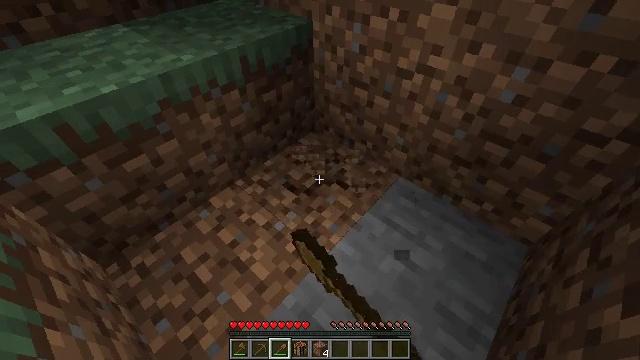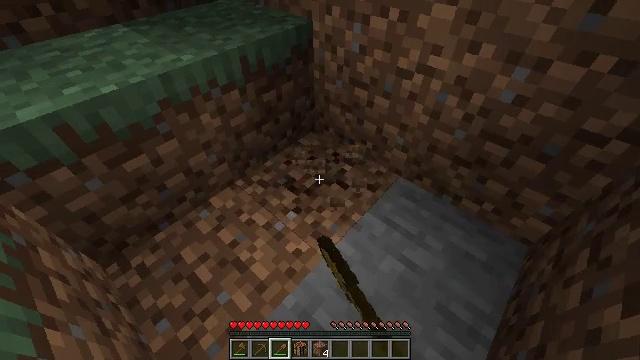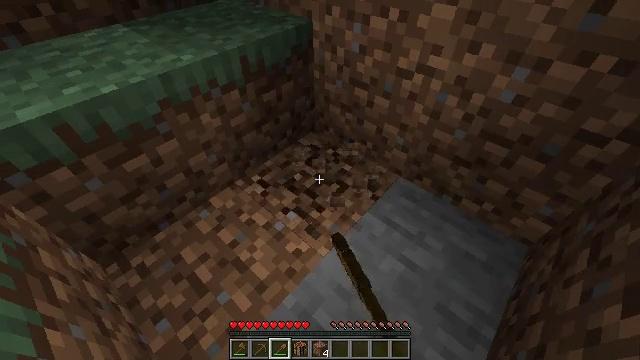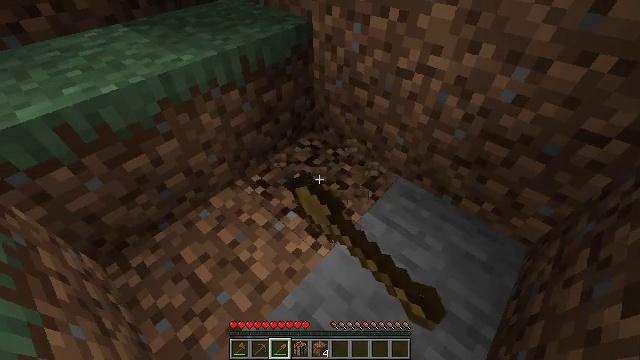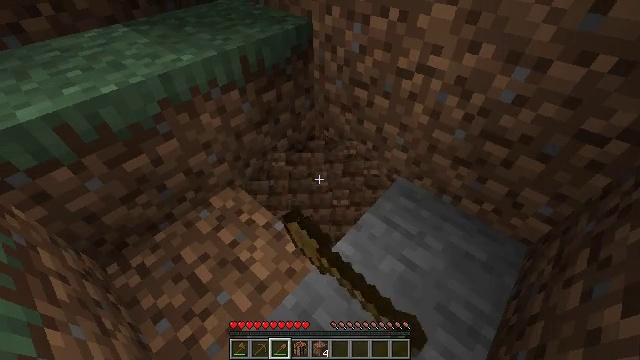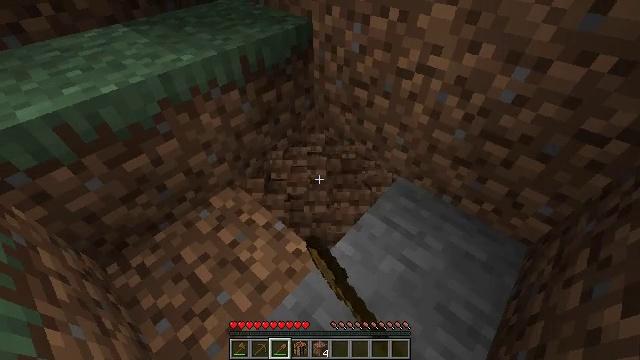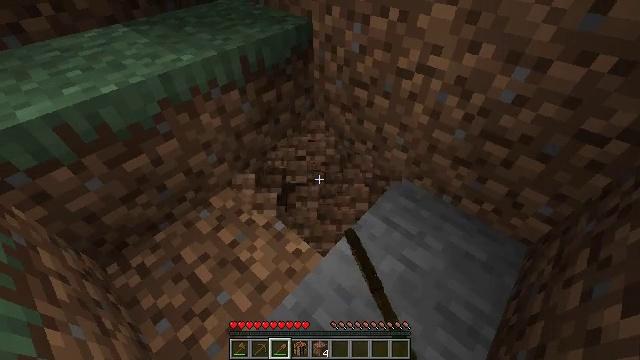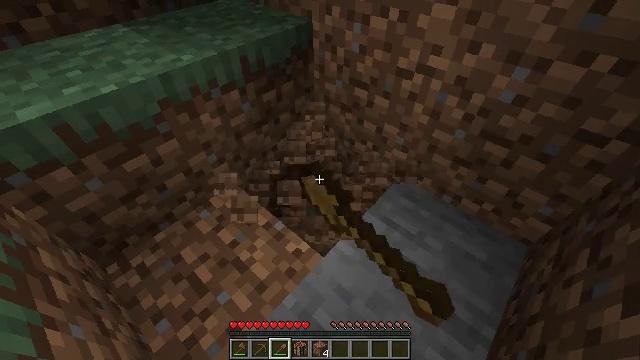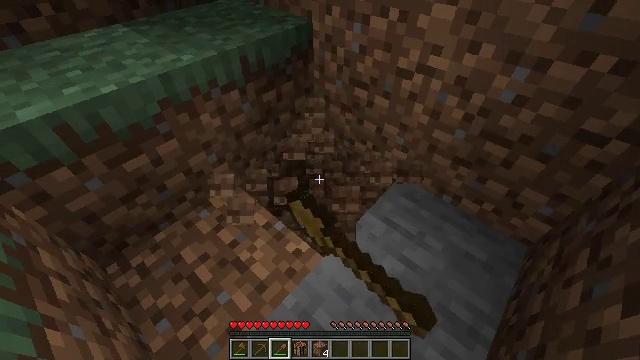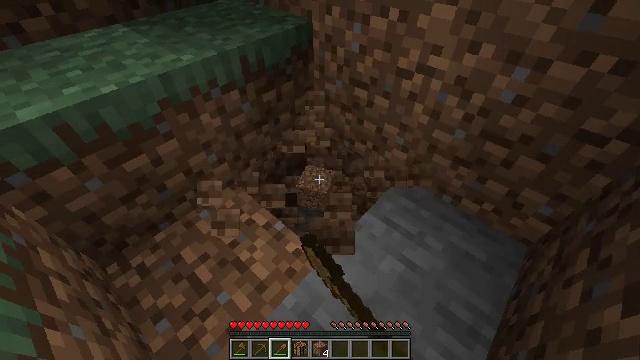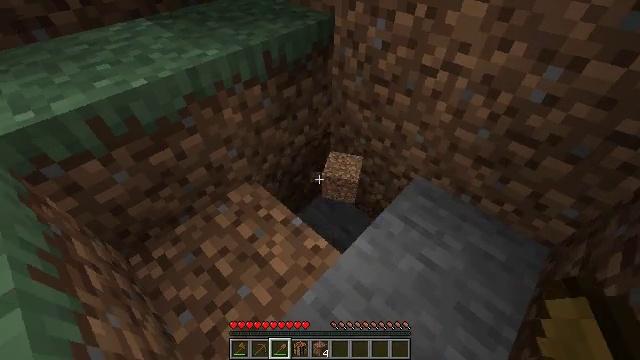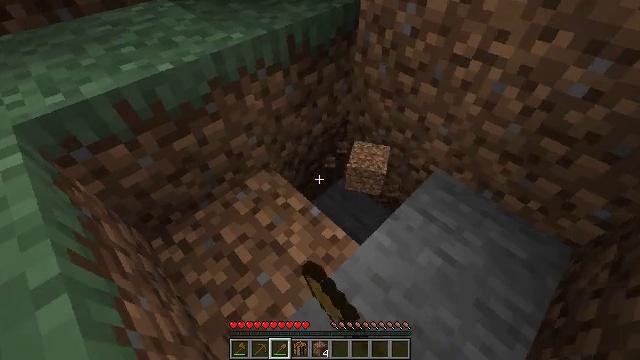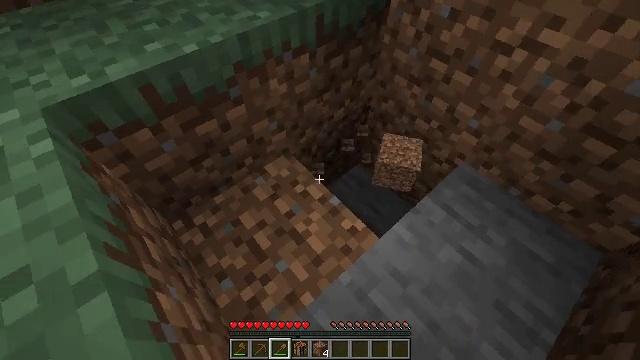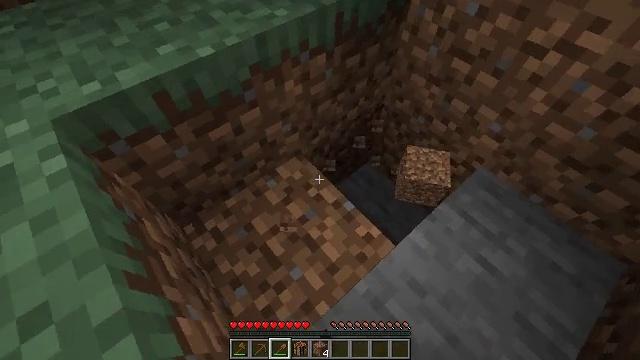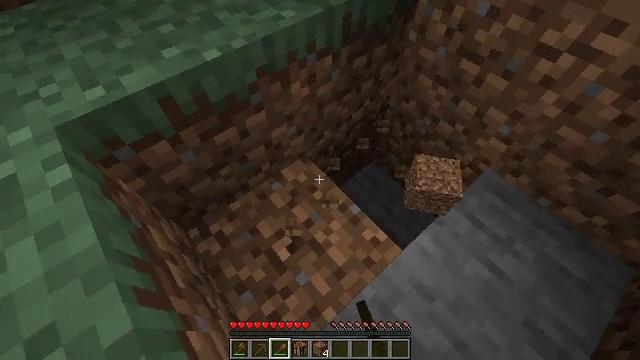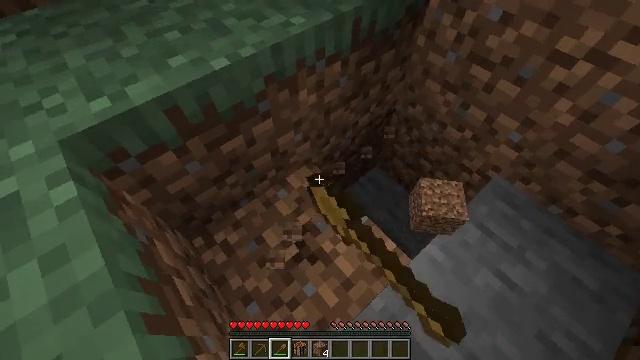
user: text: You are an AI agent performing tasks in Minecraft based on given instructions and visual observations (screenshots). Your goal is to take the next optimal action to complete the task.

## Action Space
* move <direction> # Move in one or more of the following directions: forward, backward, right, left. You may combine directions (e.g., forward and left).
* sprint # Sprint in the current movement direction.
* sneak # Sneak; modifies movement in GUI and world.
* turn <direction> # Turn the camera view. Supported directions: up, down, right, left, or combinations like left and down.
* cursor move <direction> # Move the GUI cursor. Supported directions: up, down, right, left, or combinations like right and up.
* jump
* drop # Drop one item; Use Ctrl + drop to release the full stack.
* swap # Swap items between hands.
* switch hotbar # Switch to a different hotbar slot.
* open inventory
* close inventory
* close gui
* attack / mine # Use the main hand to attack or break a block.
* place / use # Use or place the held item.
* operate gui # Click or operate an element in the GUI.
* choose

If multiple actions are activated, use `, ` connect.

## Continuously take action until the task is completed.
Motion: motion action
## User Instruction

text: Mine dirt from the ground.
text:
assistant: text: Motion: attack / mine
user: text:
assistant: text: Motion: attack / mine
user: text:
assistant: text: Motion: attack / mine
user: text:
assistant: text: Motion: attack / mine
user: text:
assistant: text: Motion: attack / mine
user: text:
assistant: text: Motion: attack / mine
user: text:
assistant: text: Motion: attack / mine
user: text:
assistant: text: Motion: attack / mine
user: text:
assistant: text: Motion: attack / mine
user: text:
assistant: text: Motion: move left, turn left, attack / mine
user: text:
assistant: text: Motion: move left, turn left and down, attack / mine
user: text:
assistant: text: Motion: move left, turn left and down, attack / mine
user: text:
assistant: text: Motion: move left, turn down, attack / mine
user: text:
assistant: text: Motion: attack / mine
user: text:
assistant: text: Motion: attack / mine
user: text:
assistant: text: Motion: turn right and down, attack / mine
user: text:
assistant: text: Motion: turn right and down, attack / mine
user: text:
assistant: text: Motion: turn right and down, attack / mine
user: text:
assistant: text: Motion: turn right and down, attack / mine
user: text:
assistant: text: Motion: turn right, attack / mine
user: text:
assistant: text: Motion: attack / mine
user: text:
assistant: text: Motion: attack / mine
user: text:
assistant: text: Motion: attack / mine
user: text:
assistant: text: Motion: attack / mine
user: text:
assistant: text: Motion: attack / mine
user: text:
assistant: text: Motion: no_op